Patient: sex F, age 64
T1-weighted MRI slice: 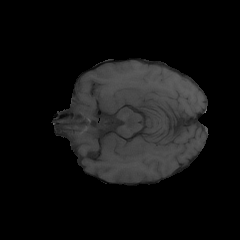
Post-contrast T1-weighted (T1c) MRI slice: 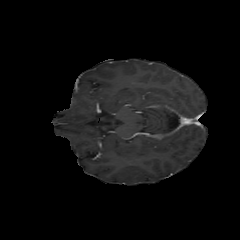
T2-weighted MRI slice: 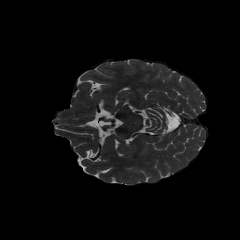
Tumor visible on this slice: no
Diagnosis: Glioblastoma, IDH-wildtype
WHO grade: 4